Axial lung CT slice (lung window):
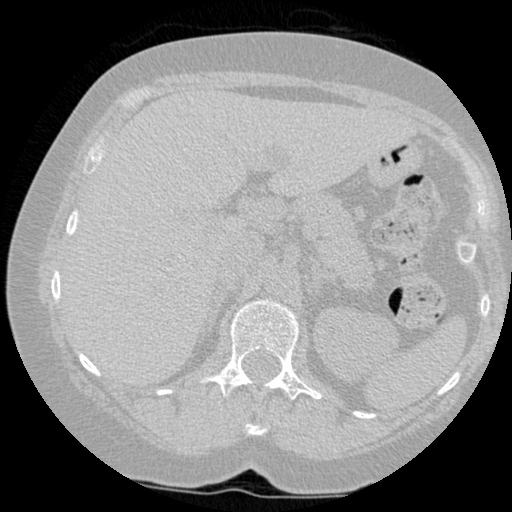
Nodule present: no